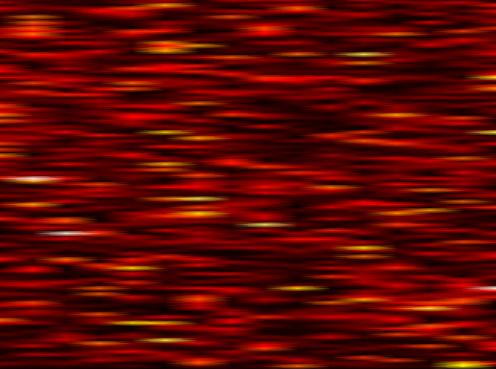
Label: UFMC